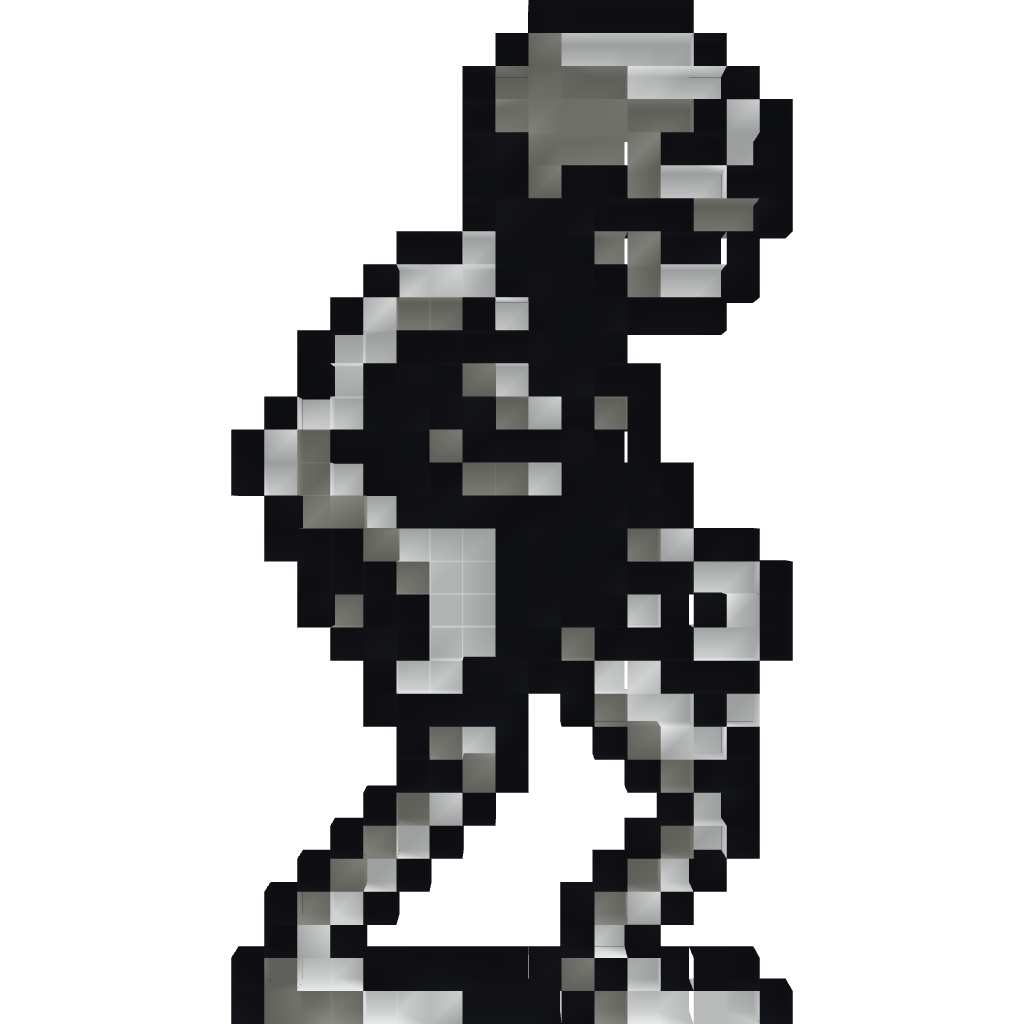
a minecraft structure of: Skeleton from Castlevania 2